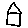
Label: house